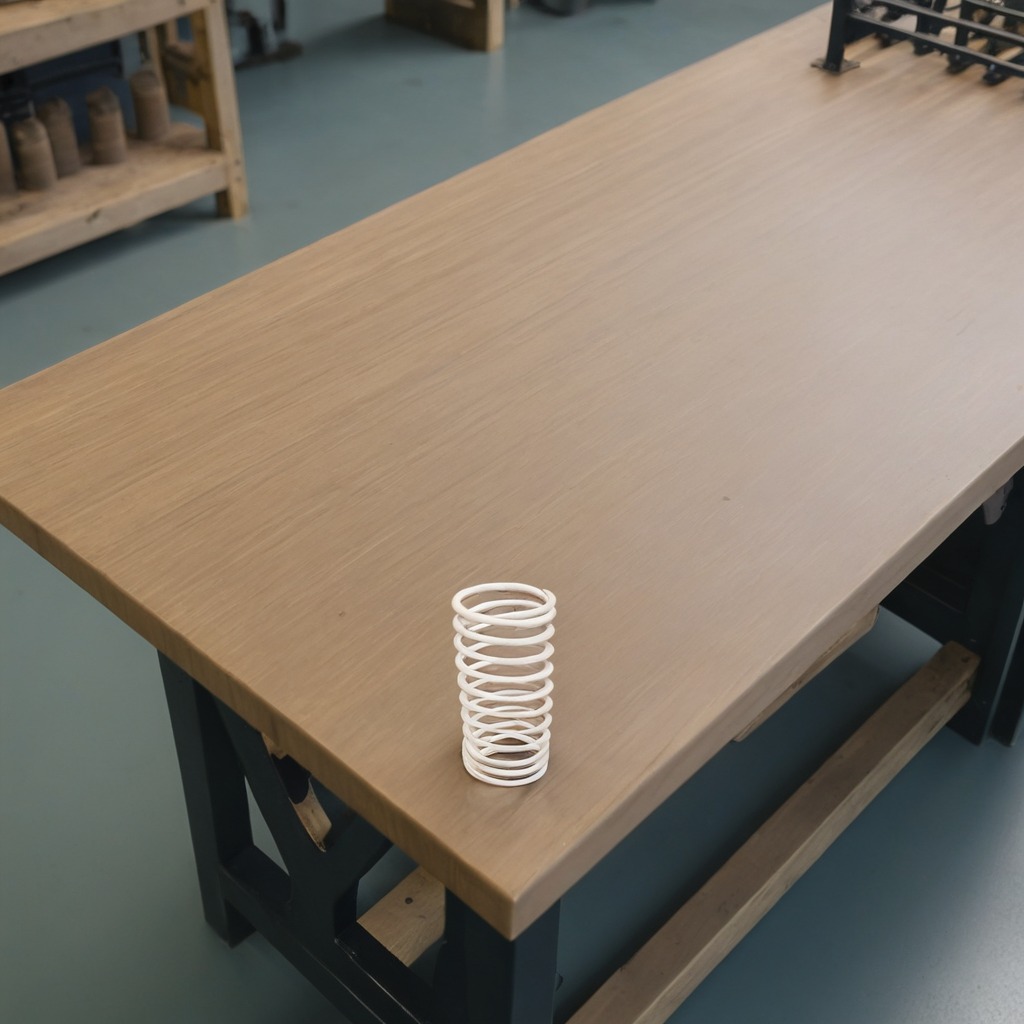
A coiled metal spring lies on a workbench inside a coastal fishing gear workshop.